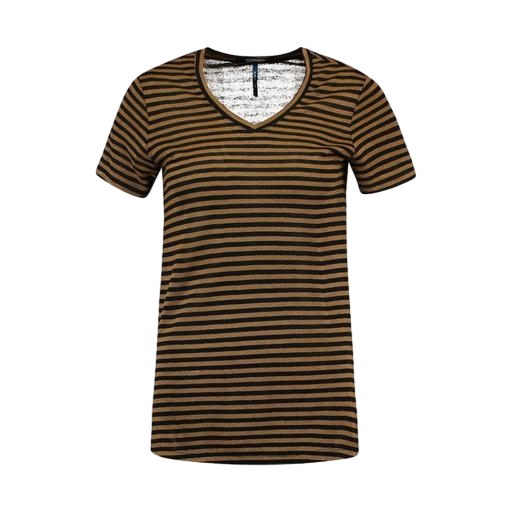
brown women's stripe t-shirt, striped t-shirt, black women's striped t-shirt, white background